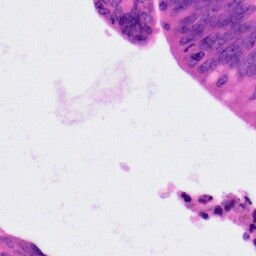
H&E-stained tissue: Colon